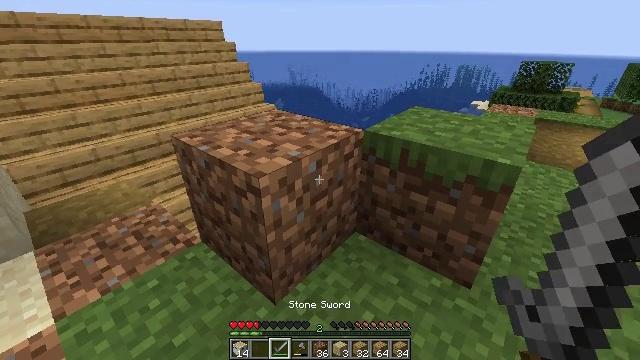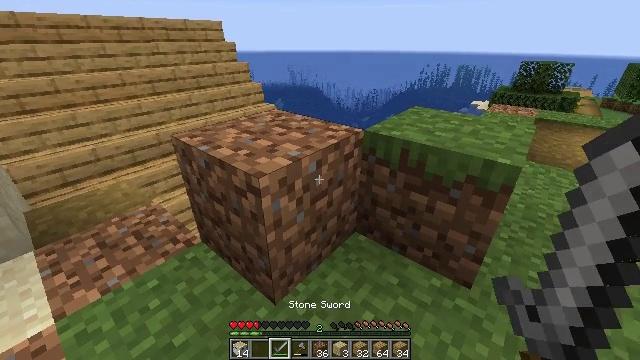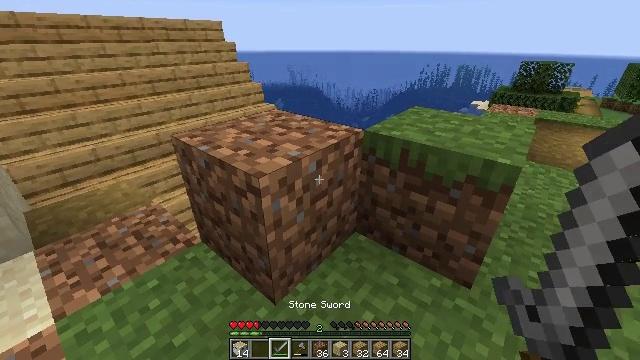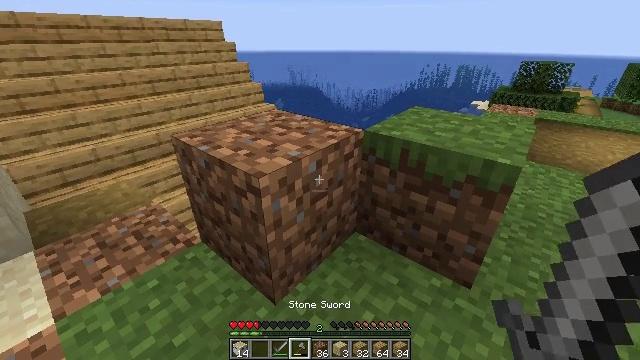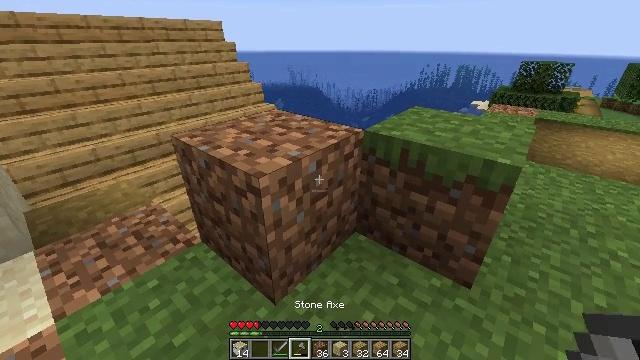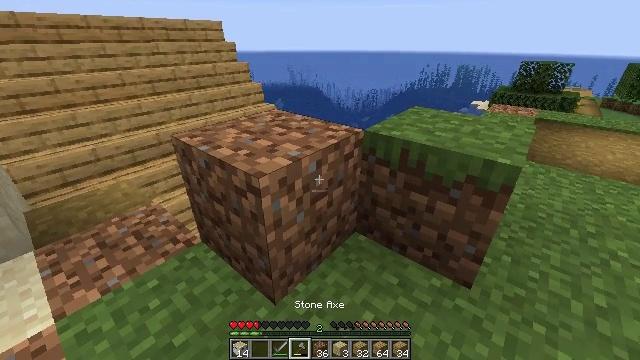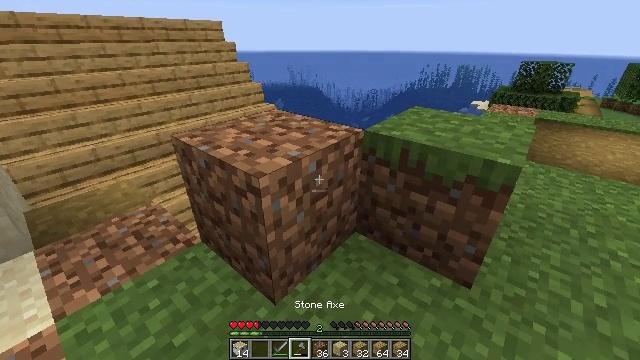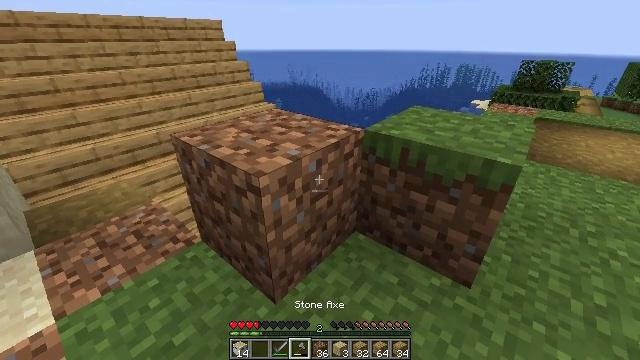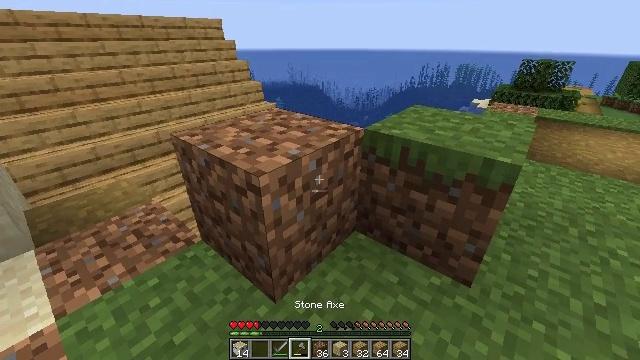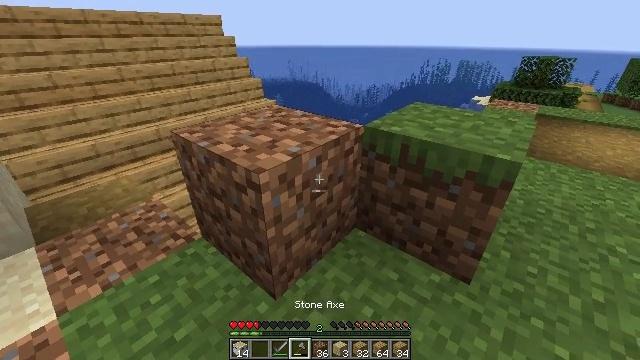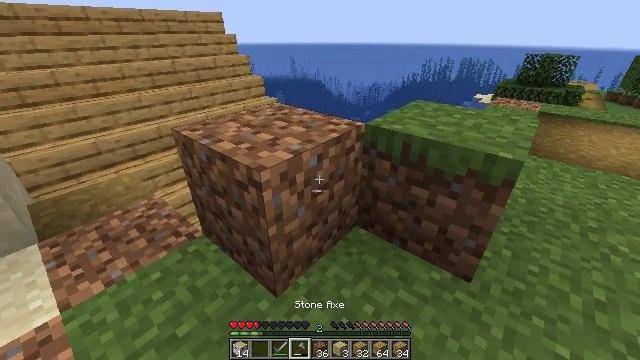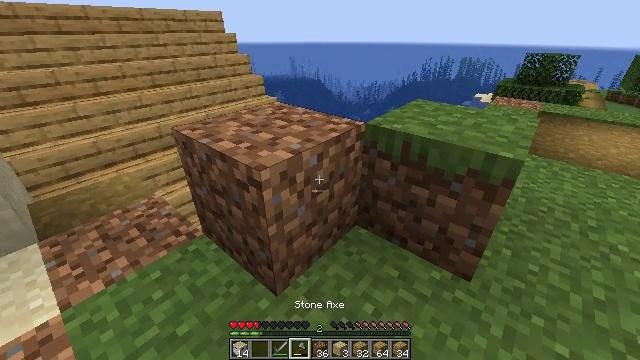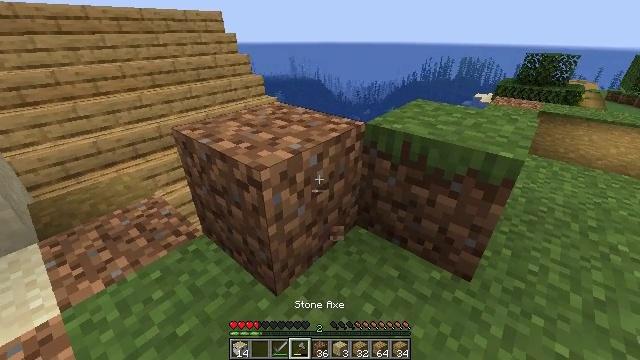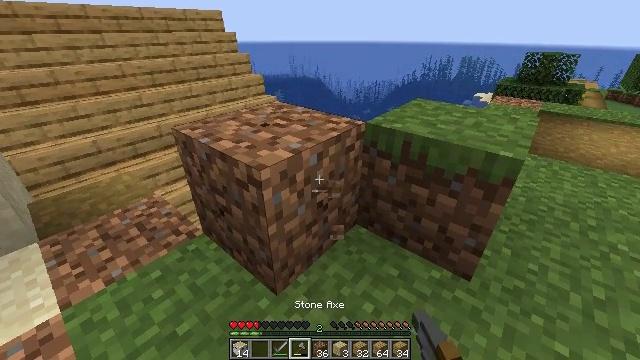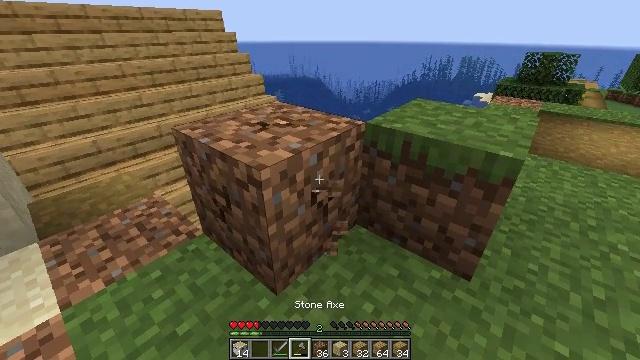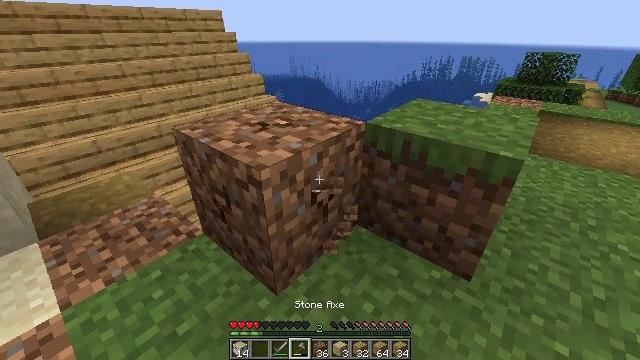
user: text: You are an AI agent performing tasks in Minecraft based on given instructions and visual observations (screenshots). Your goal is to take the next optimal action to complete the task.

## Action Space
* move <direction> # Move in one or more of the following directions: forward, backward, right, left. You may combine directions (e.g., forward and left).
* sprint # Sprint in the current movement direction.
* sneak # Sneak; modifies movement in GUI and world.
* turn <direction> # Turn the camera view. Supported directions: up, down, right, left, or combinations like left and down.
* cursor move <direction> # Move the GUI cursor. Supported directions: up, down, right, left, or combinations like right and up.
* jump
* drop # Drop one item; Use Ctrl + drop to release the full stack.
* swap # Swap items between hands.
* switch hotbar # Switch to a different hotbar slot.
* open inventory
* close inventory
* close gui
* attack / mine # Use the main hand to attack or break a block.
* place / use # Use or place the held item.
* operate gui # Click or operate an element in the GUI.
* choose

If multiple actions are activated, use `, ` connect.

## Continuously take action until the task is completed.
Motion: motion action
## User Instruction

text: Mine dirt from the ground.
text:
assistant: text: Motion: no_op
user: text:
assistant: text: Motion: no_op
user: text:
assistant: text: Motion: switch to hotbar 4
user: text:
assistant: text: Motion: switch to hotbar 4
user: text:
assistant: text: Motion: switch to hotbar 4
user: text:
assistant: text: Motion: switch to hotbar 4
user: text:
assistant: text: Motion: no_op
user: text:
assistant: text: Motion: no_op
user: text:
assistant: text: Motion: no_op
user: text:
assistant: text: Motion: no_op
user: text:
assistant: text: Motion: no_op
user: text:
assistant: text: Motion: attack / mine
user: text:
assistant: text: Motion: attack / mine
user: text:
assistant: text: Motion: attack / mine
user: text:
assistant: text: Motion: attack / mine
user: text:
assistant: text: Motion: attack / mine
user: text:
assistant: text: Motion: attack / mine
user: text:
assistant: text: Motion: attack / mine
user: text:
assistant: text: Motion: attack / mine
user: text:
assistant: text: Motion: attack / mine
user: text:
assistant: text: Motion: attack / mine
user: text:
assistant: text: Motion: attack / mine
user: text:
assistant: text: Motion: attack / mine
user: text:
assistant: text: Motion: attack / mine
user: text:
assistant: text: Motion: attack / mine
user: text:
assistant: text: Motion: attack / mine
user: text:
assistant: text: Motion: attack / mine
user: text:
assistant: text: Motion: attack / mine
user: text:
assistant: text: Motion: attack / mine
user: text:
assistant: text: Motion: attack / mine